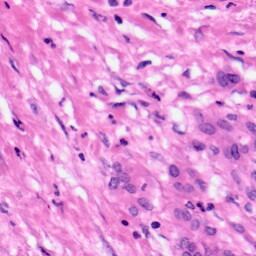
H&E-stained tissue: Pancreatic